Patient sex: F
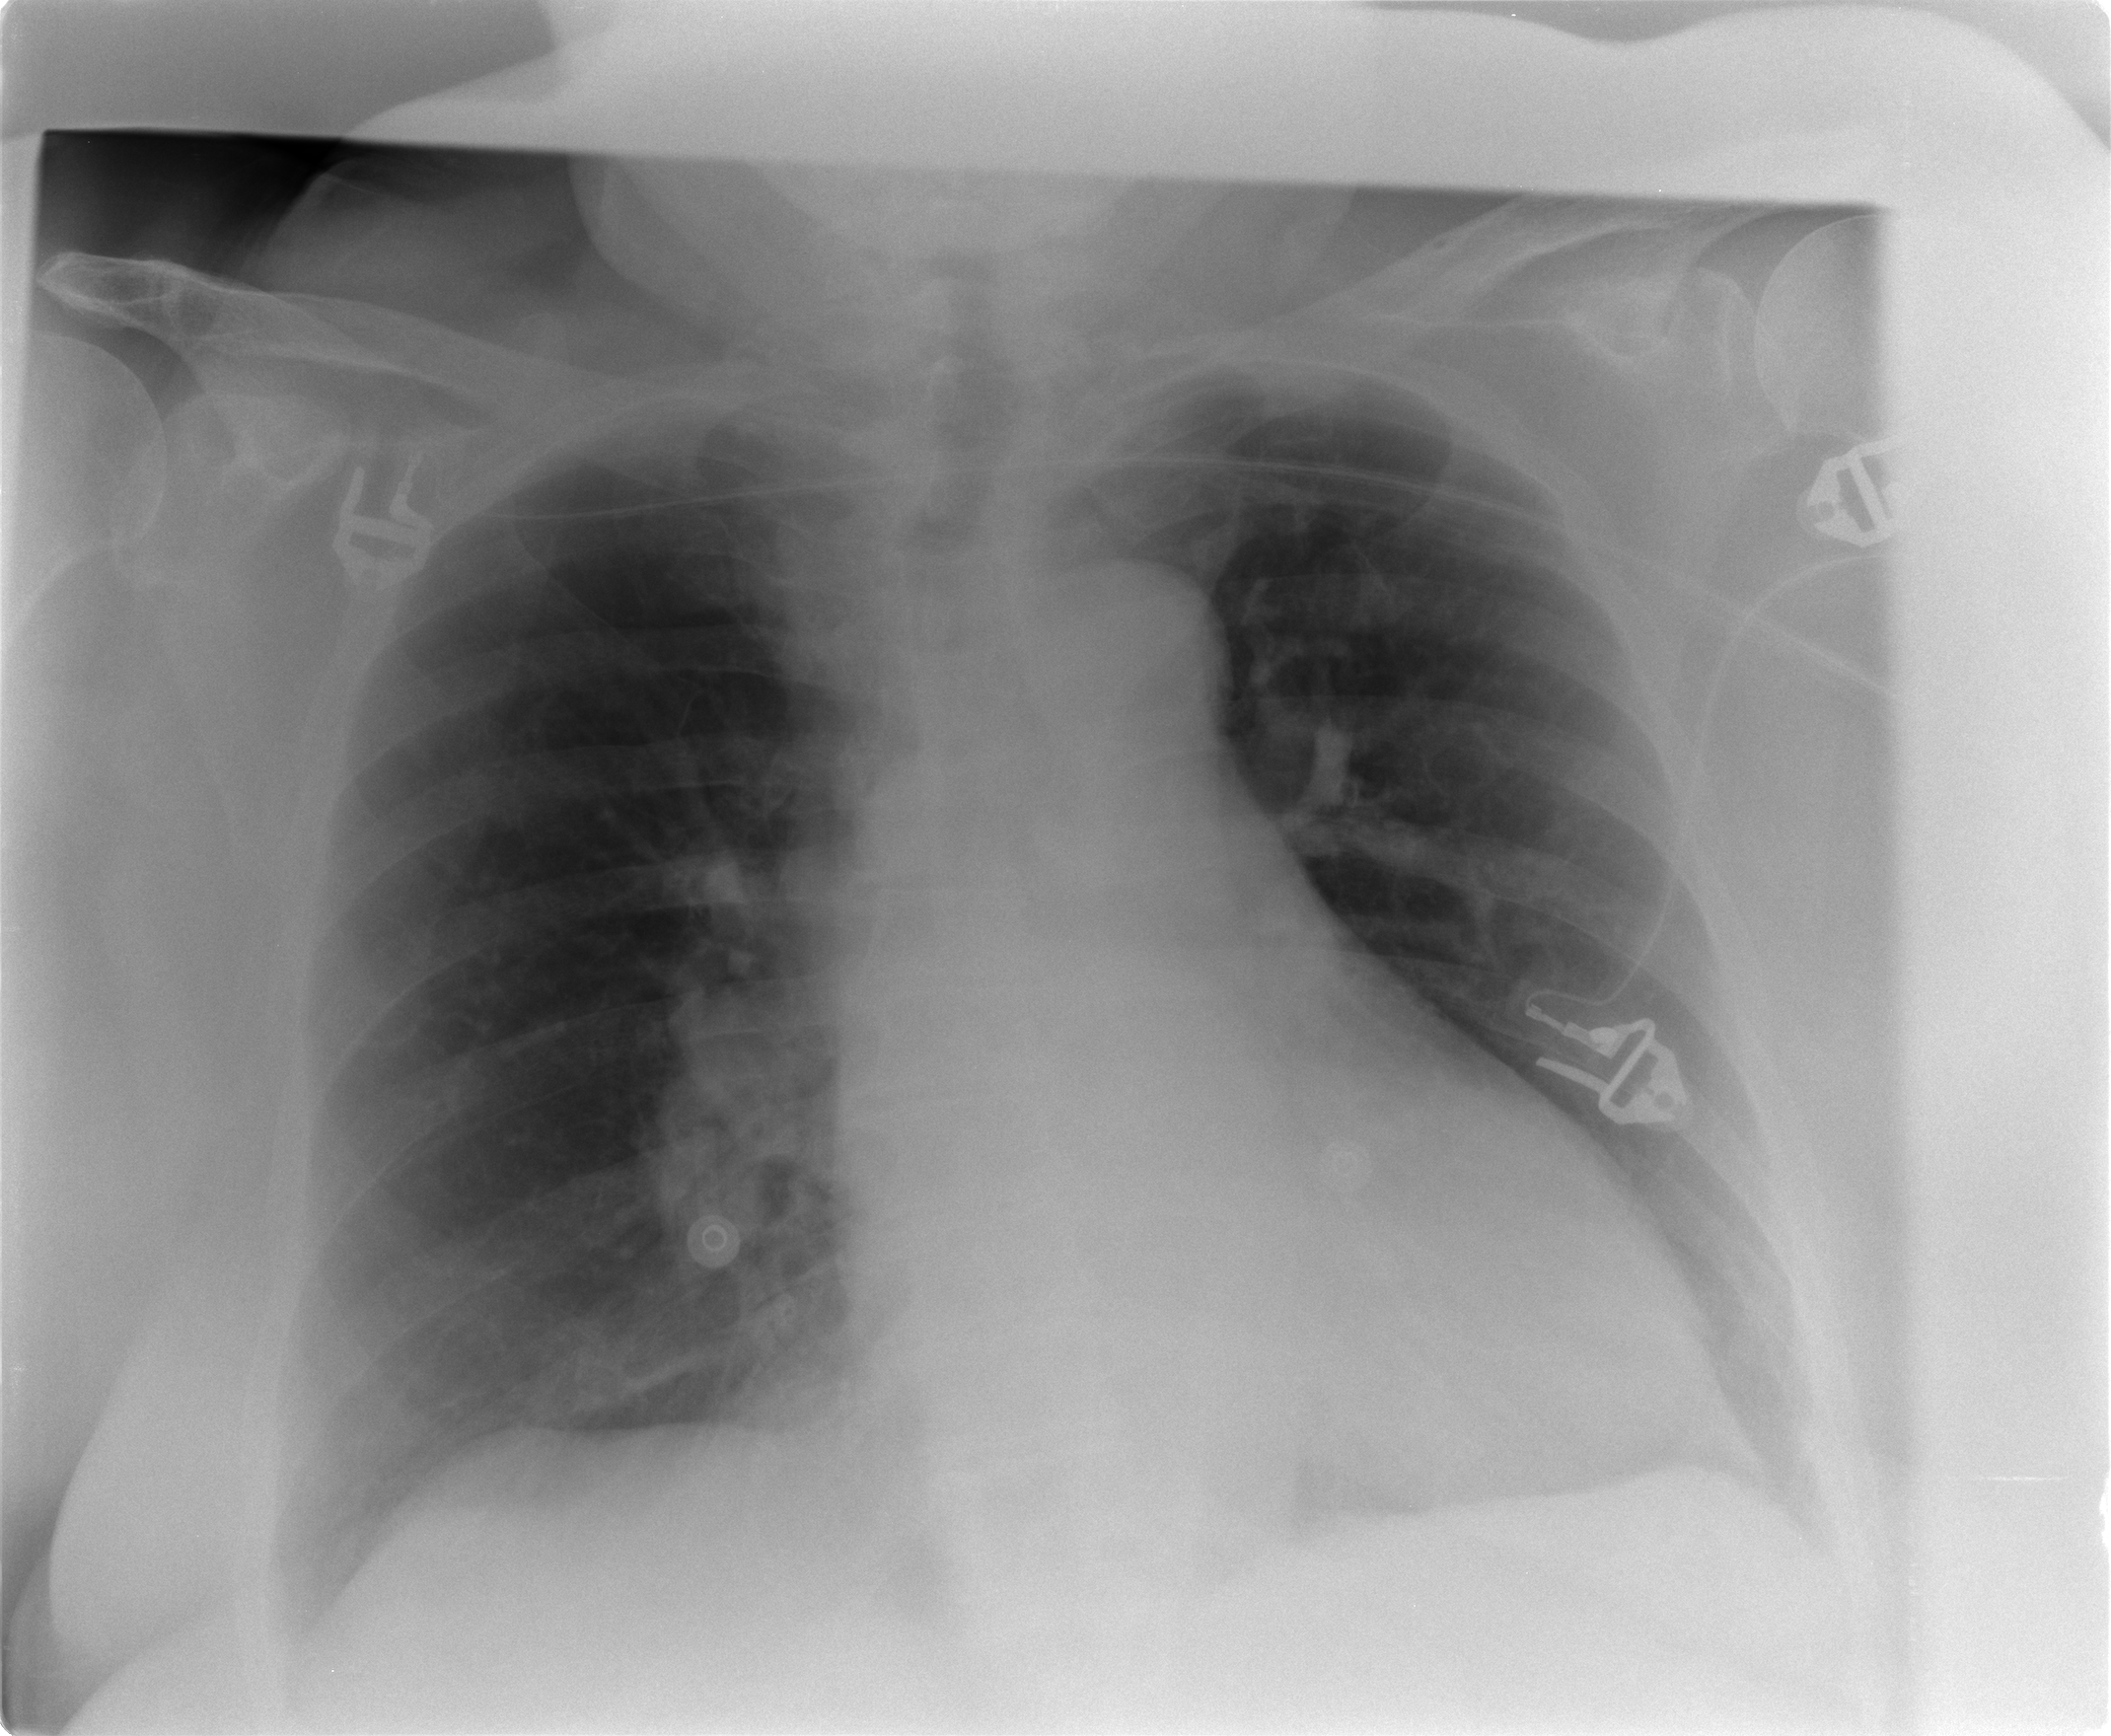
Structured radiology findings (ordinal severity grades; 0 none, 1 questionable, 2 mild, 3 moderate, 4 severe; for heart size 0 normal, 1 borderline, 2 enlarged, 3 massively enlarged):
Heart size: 2
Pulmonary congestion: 0
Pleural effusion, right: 0
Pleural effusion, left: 0
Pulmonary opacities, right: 0
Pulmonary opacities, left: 0
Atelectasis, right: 2
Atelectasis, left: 0